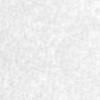
Label: no_change